Aerial crown-view tile of a tropical tree (Barro Colorado Island, Panama), acquired 20241112:
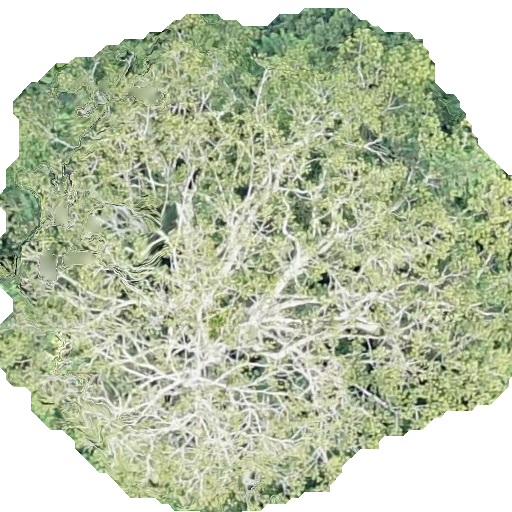
Species: Sterculia apetala
GBIF accepted scientific name: Sterculia apetala
Crown area: 325.549 m²